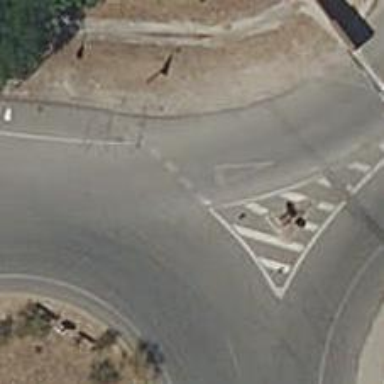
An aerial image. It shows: Road with "give way" sign.